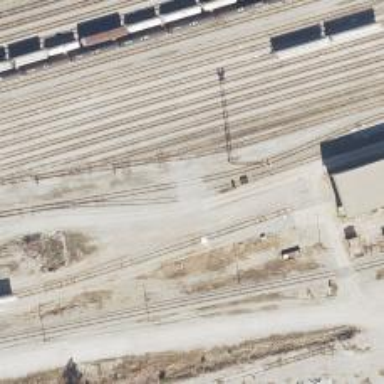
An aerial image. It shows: Railway yard.